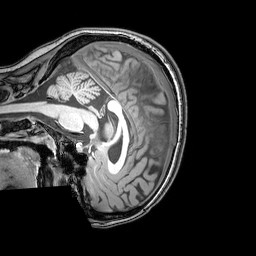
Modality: T1w
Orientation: sagittal
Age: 24
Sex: female
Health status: healthy
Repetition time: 0.081 s
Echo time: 0.037 s